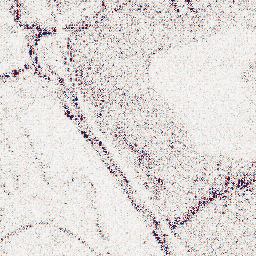
Category: wavelet
Decomposition family: wavelet_dwt
Decomposition parameters: wavelet: sym4
level: 1
Upsampling method: cubic_catmull_rom
Upsampling parameters: scale: 4
Upsampling scale: 4